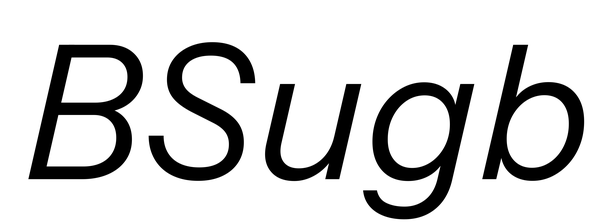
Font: InstrumentSans-Italic_Italic